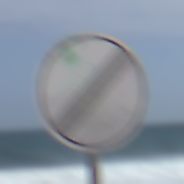
Verkehrszeichen: EndeSaemtlicherBegrenzungen
Umgebung: Outdoor, Nature
Tageszeit: Midday
Wetter: PartlyCloudy
Licht: Natural
Jahreszeit: NotSpecified
Kontrast: MediumContrast